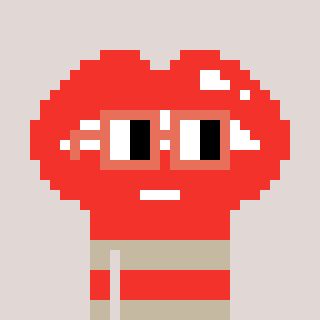
a pixel art character with square orange glasses, a lips-shaped head and a bege-colored body on a warm background